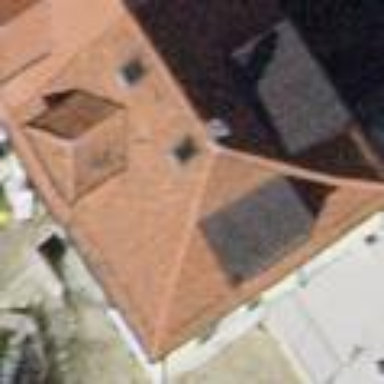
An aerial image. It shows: Hipped roof semi-detached house.